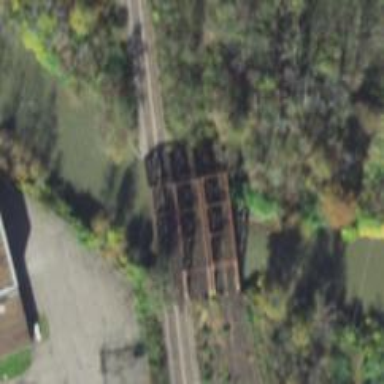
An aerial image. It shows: Disused railway bridge.